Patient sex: F
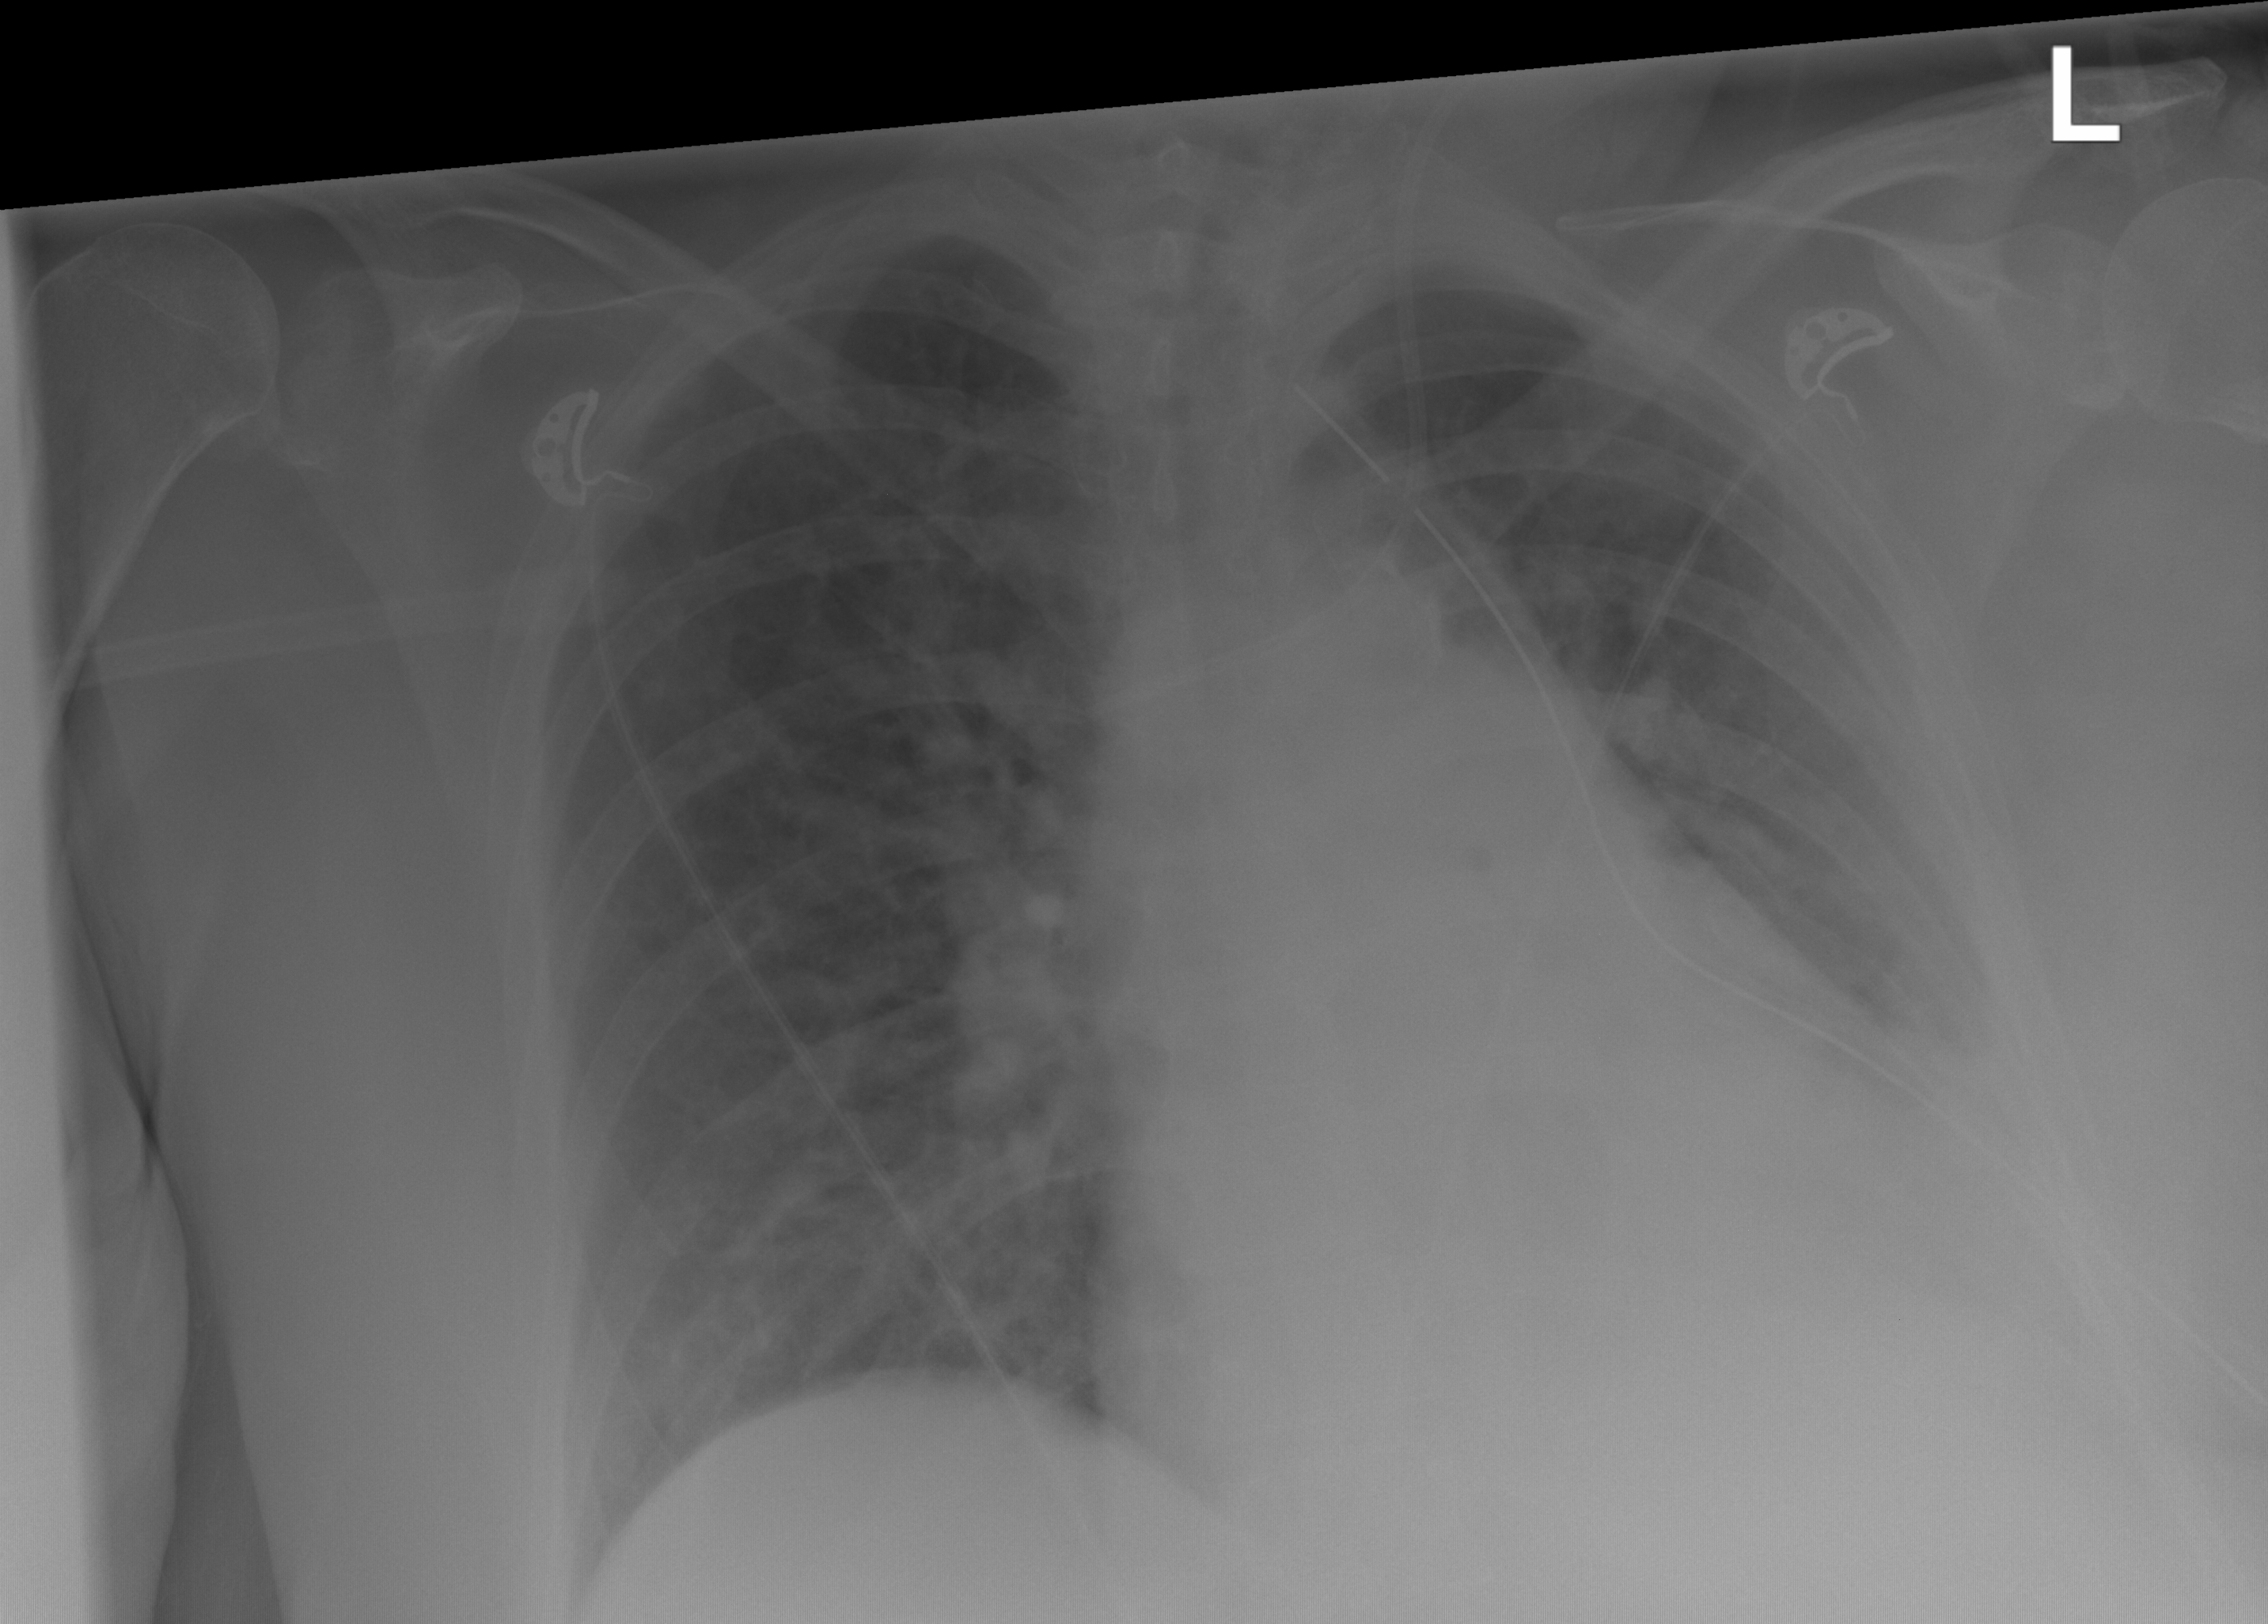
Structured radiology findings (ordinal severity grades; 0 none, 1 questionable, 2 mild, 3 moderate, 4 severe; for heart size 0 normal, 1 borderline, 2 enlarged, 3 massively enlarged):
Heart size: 2
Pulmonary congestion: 2
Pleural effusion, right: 0
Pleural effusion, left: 0
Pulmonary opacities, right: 2
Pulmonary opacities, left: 1
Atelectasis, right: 2
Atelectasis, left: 2